Question: I'm trying to use the AFOpenFlowView in landscape mode, but I get a black stripe as if the frame was set not go over the status bar or, better, not over the frame where the status bar is in portrait mode.
Here's the code I'm using:
'''
CGRect applicationFrame = [[UIScreen mainScreen] bounds];
AFOpenFlowView *af = [[AFOpenFlowView alloc] initWithFrame:CGRectMake(0, 0, applicationFrame.size.height, applicationFrame.size.width)];
[af setBackgroundColor:[UIColor whiteColor]];
NSString *imageName;
for (int i = 0; i < 9; i++) {
imageName = [[NSString alloc] initWithFormat:@"picture_%d.png", i];
[af setImage:[UIImage imageNamed:imageName] forIndex:i];
[imageName release];
}
[af setNumberOfImages:9];
[af setViewDelegate:self];
[self setView:af];
[af release];
'''
Here's an image to show what happens:

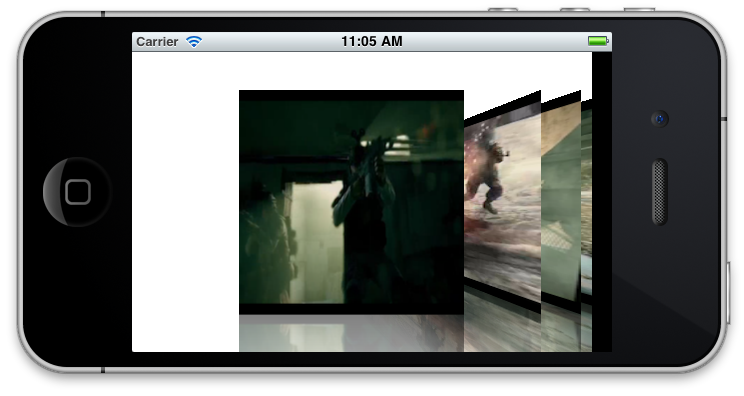
Answer: I'm extremely sorry for taking your time. At the end I found out what the solution was: I was initializing the window with the application frame, i.e.
'''
window = [[UIWindow alloc] initWithFrame:[[UIScreen mainScreen] applicationFrame]];
'''
instead of using the right code
'''
window = [[UIWindow alloc] initWithFrame:[[UIScreen mainScreen] bounds]];
'''